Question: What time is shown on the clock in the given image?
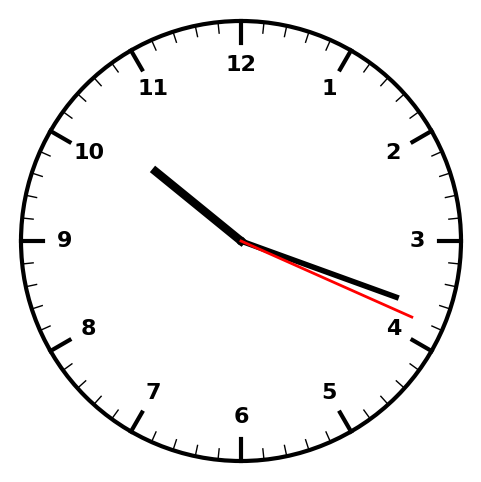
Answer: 10:18:19